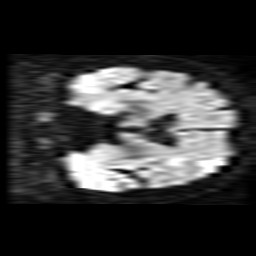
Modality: TRACE
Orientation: coronal
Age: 78
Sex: female
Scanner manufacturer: philips
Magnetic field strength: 1.5 T
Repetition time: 4.77 s
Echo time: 0.07764 s